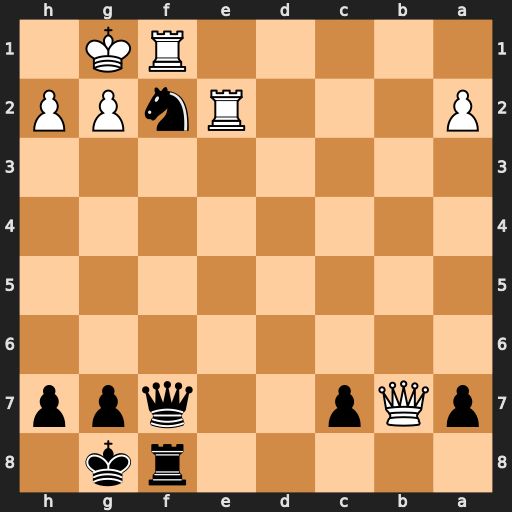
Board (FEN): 5rk1/pQp2qpp/8/8/8/8/P3RnPP/5RK1
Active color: b
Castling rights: -
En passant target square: -
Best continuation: Nh3+ gxh3 Qxf1#